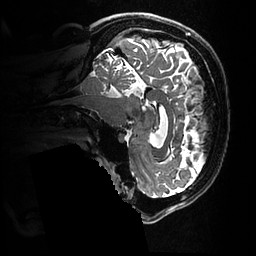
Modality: T2w
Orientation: sagittal
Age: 60
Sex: male
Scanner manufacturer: ge
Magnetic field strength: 3 T
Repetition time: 3.202 s
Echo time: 0.0594 s